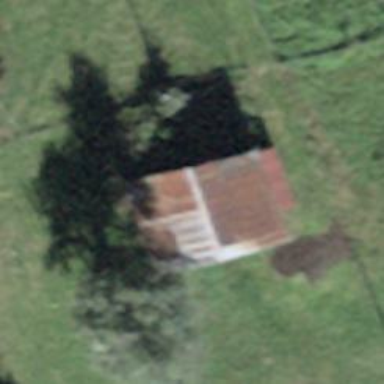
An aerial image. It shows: Barn.